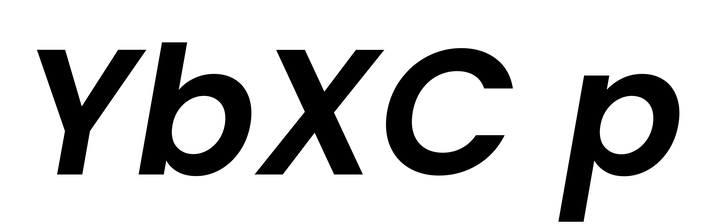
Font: Poppins-SemiBoldItalic